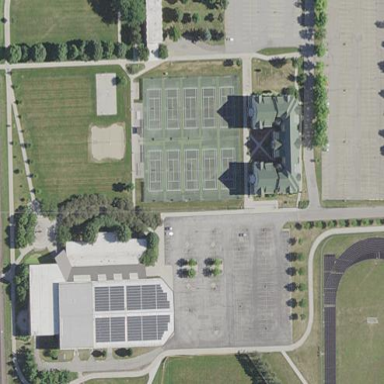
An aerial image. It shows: Sports centre featuring tennis court enclosed by fence.